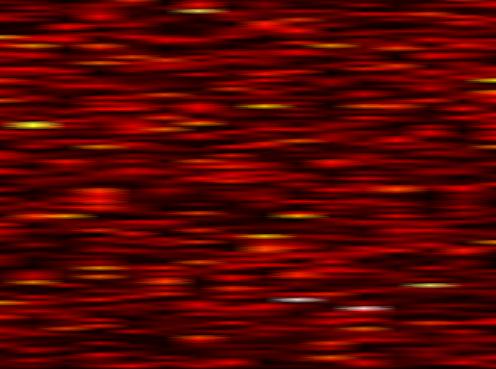
Label: FOFDM